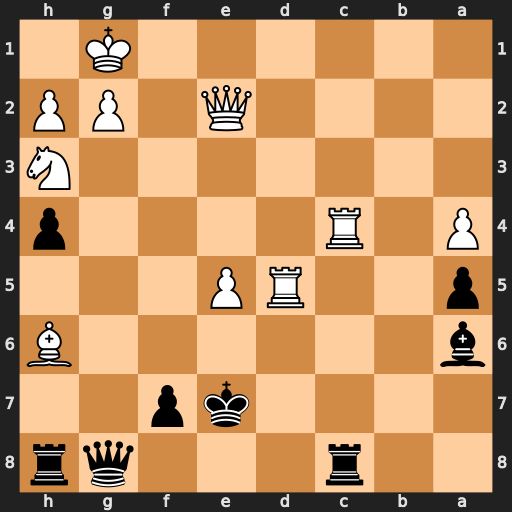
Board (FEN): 2r3qr/4kp2/b6B/p2RP3/P1R4p/7N/4Q1PP/6K1
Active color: b
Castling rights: -
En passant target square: -
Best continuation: Bxc4 Bg5+ Qxg5 Nxg5 Bxe2